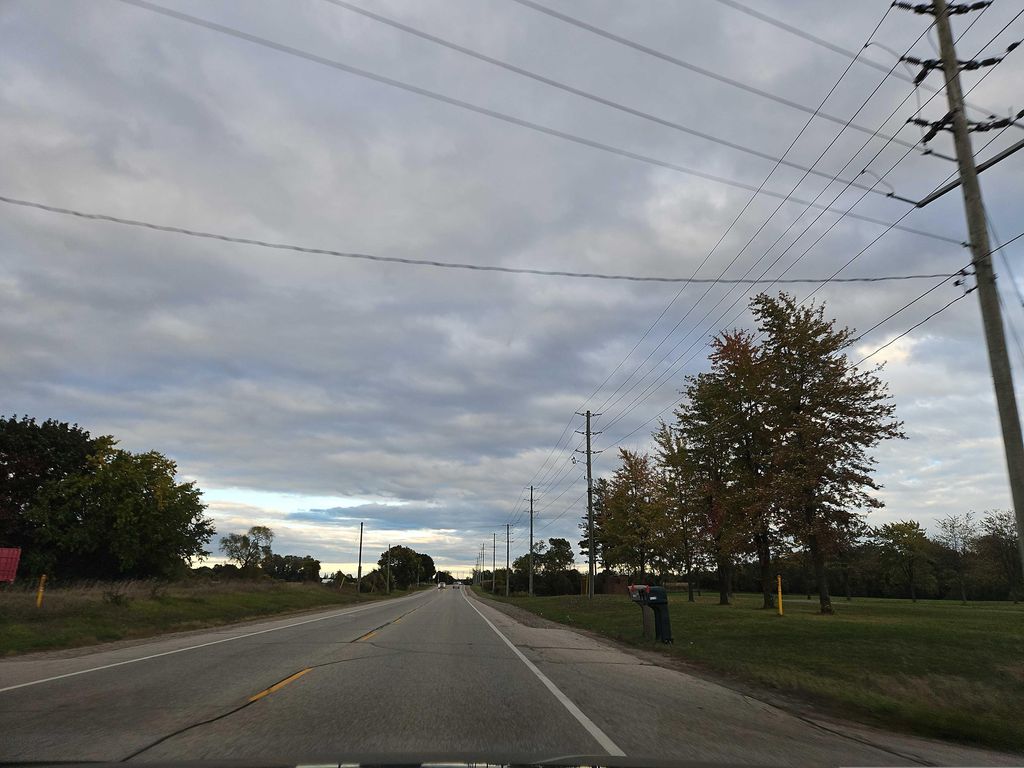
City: kitchener-waterloo